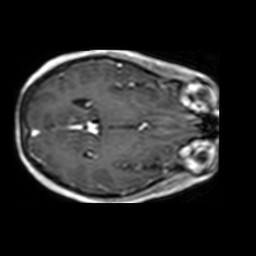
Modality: T1w
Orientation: axial
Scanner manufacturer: philips
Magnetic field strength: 1.5 T
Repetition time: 0.02 s
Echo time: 0.004605 s